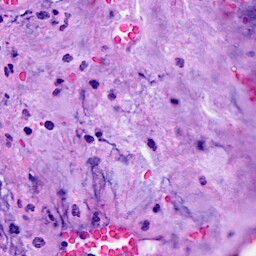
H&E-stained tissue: Breast